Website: apple
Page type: customer-info-address
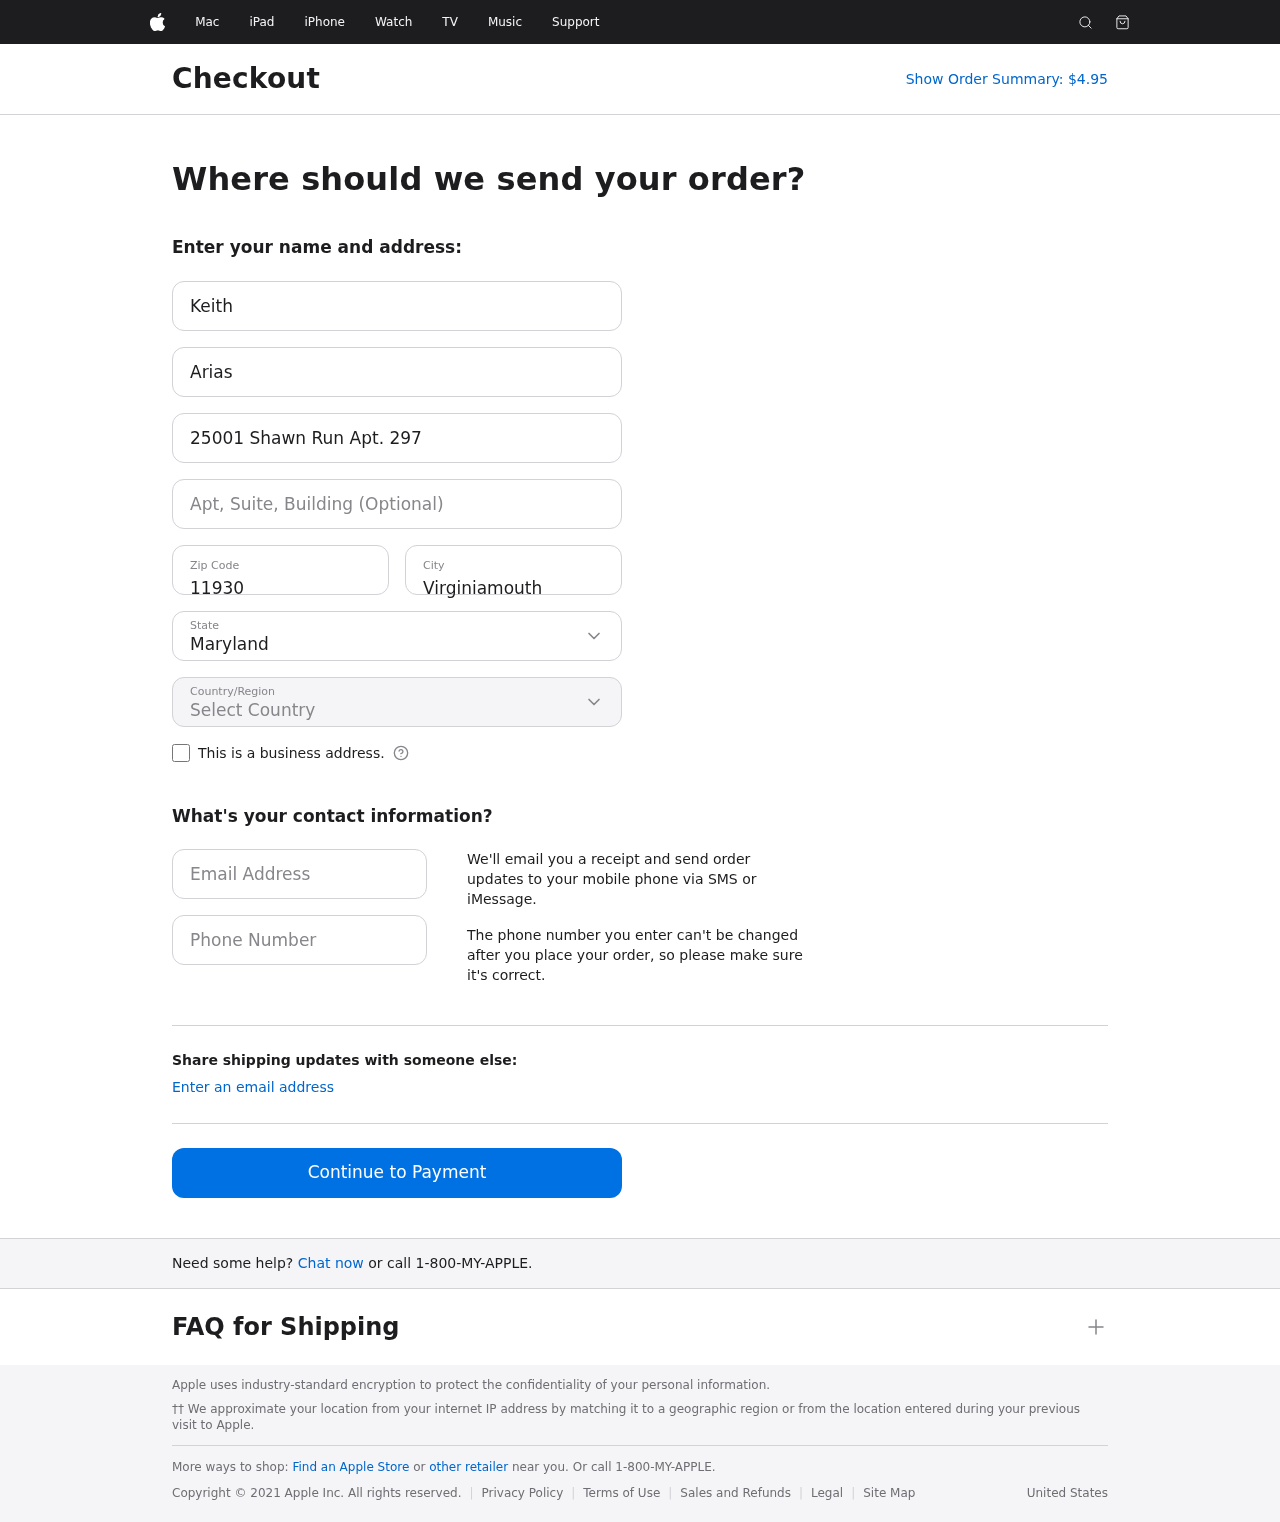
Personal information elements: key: PII_CITY
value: Virginiamouth
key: PII_COUNTRY
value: United States
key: PII_EMAIL
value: keith_arias@hotmail.com
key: PII_FIRSTNAME
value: Keith
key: PII_LASTNAME
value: Arias
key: PII_PHONE
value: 7947582709
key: PII_POSTCODE
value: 11930
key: PII_STATE
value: Maryland
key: PII_STREET
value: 25001 Shawn Run Apt. 297
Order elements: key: ORDER_TOTAL
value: Show Order Summary: $4.95